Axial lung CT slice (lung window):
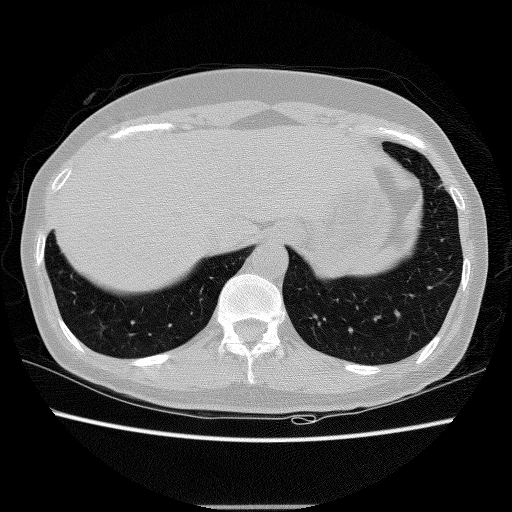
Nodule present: no